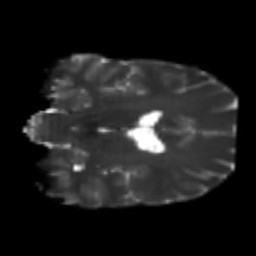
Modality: T2w
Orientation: coronal
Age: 23
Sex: male
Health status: healthy
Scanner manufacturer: philips
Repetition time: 7.384 s
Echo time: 0.08599 s